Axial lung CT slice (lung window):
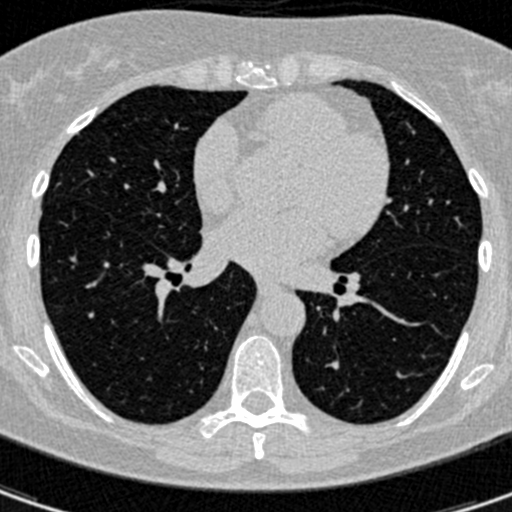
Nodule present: no